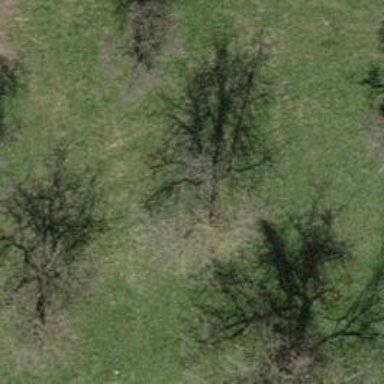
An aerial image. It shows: Single tag "natural: tree."